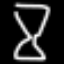
Label: hourglass